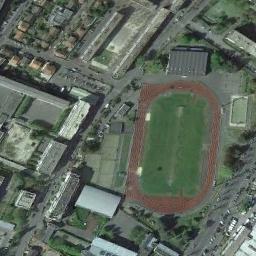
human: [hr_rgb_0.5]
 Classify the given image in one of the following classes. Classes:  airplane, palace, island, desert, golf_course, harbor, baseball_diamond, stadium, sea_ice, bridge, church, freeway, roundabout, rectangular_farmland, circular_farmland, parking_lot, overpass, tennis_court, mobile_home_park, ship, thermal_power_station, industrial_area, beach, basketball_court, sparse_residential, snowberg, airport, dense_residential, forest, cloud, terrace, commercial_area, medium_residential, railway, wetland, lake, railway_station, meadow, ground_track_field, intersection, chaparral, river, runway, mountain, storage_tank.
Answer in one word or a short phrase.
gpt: ground_track_field